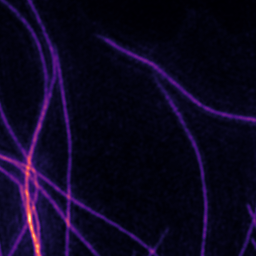
Label: Super-resolution Microtubules image